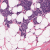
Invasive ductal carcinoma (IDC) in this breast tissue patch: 1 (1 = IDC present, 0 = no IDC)